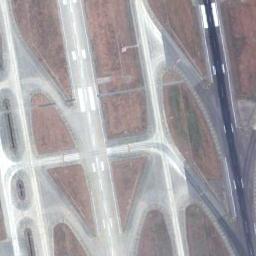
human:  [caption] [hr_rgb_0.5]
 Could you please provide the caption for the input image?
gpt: Next to many complex staggered runways are large brown bare fields with white short and thick line markings .

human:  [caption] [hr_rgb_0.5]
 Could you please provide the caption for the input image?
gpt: There are many runways of different lengths .

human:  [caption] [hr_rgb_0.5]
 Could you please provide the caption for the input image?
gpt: The runway is on the bare land .

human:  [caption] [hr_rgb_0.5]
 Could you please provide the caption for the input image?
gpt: The two runways go through the clearing and some other roads connect to the runways .

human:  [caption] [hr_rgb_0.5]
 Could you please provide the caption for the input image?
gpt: There are some brown bare land beside the runway .